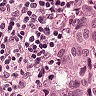
Metastatic tissue present: yes